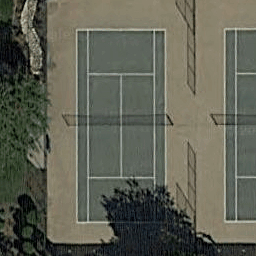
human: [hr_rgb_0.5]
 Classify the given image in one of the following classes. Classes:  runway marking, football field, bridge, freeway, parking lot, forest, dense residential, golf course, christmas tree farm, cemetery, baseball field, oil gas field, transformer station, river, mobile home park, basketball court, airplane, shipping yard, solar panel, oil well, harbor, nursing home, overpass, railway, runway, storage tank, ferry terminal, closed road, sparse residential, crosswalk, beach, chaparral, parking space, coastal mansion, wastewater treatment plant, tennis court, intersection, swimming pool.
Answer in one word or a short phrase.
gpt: tennis court